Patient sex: M
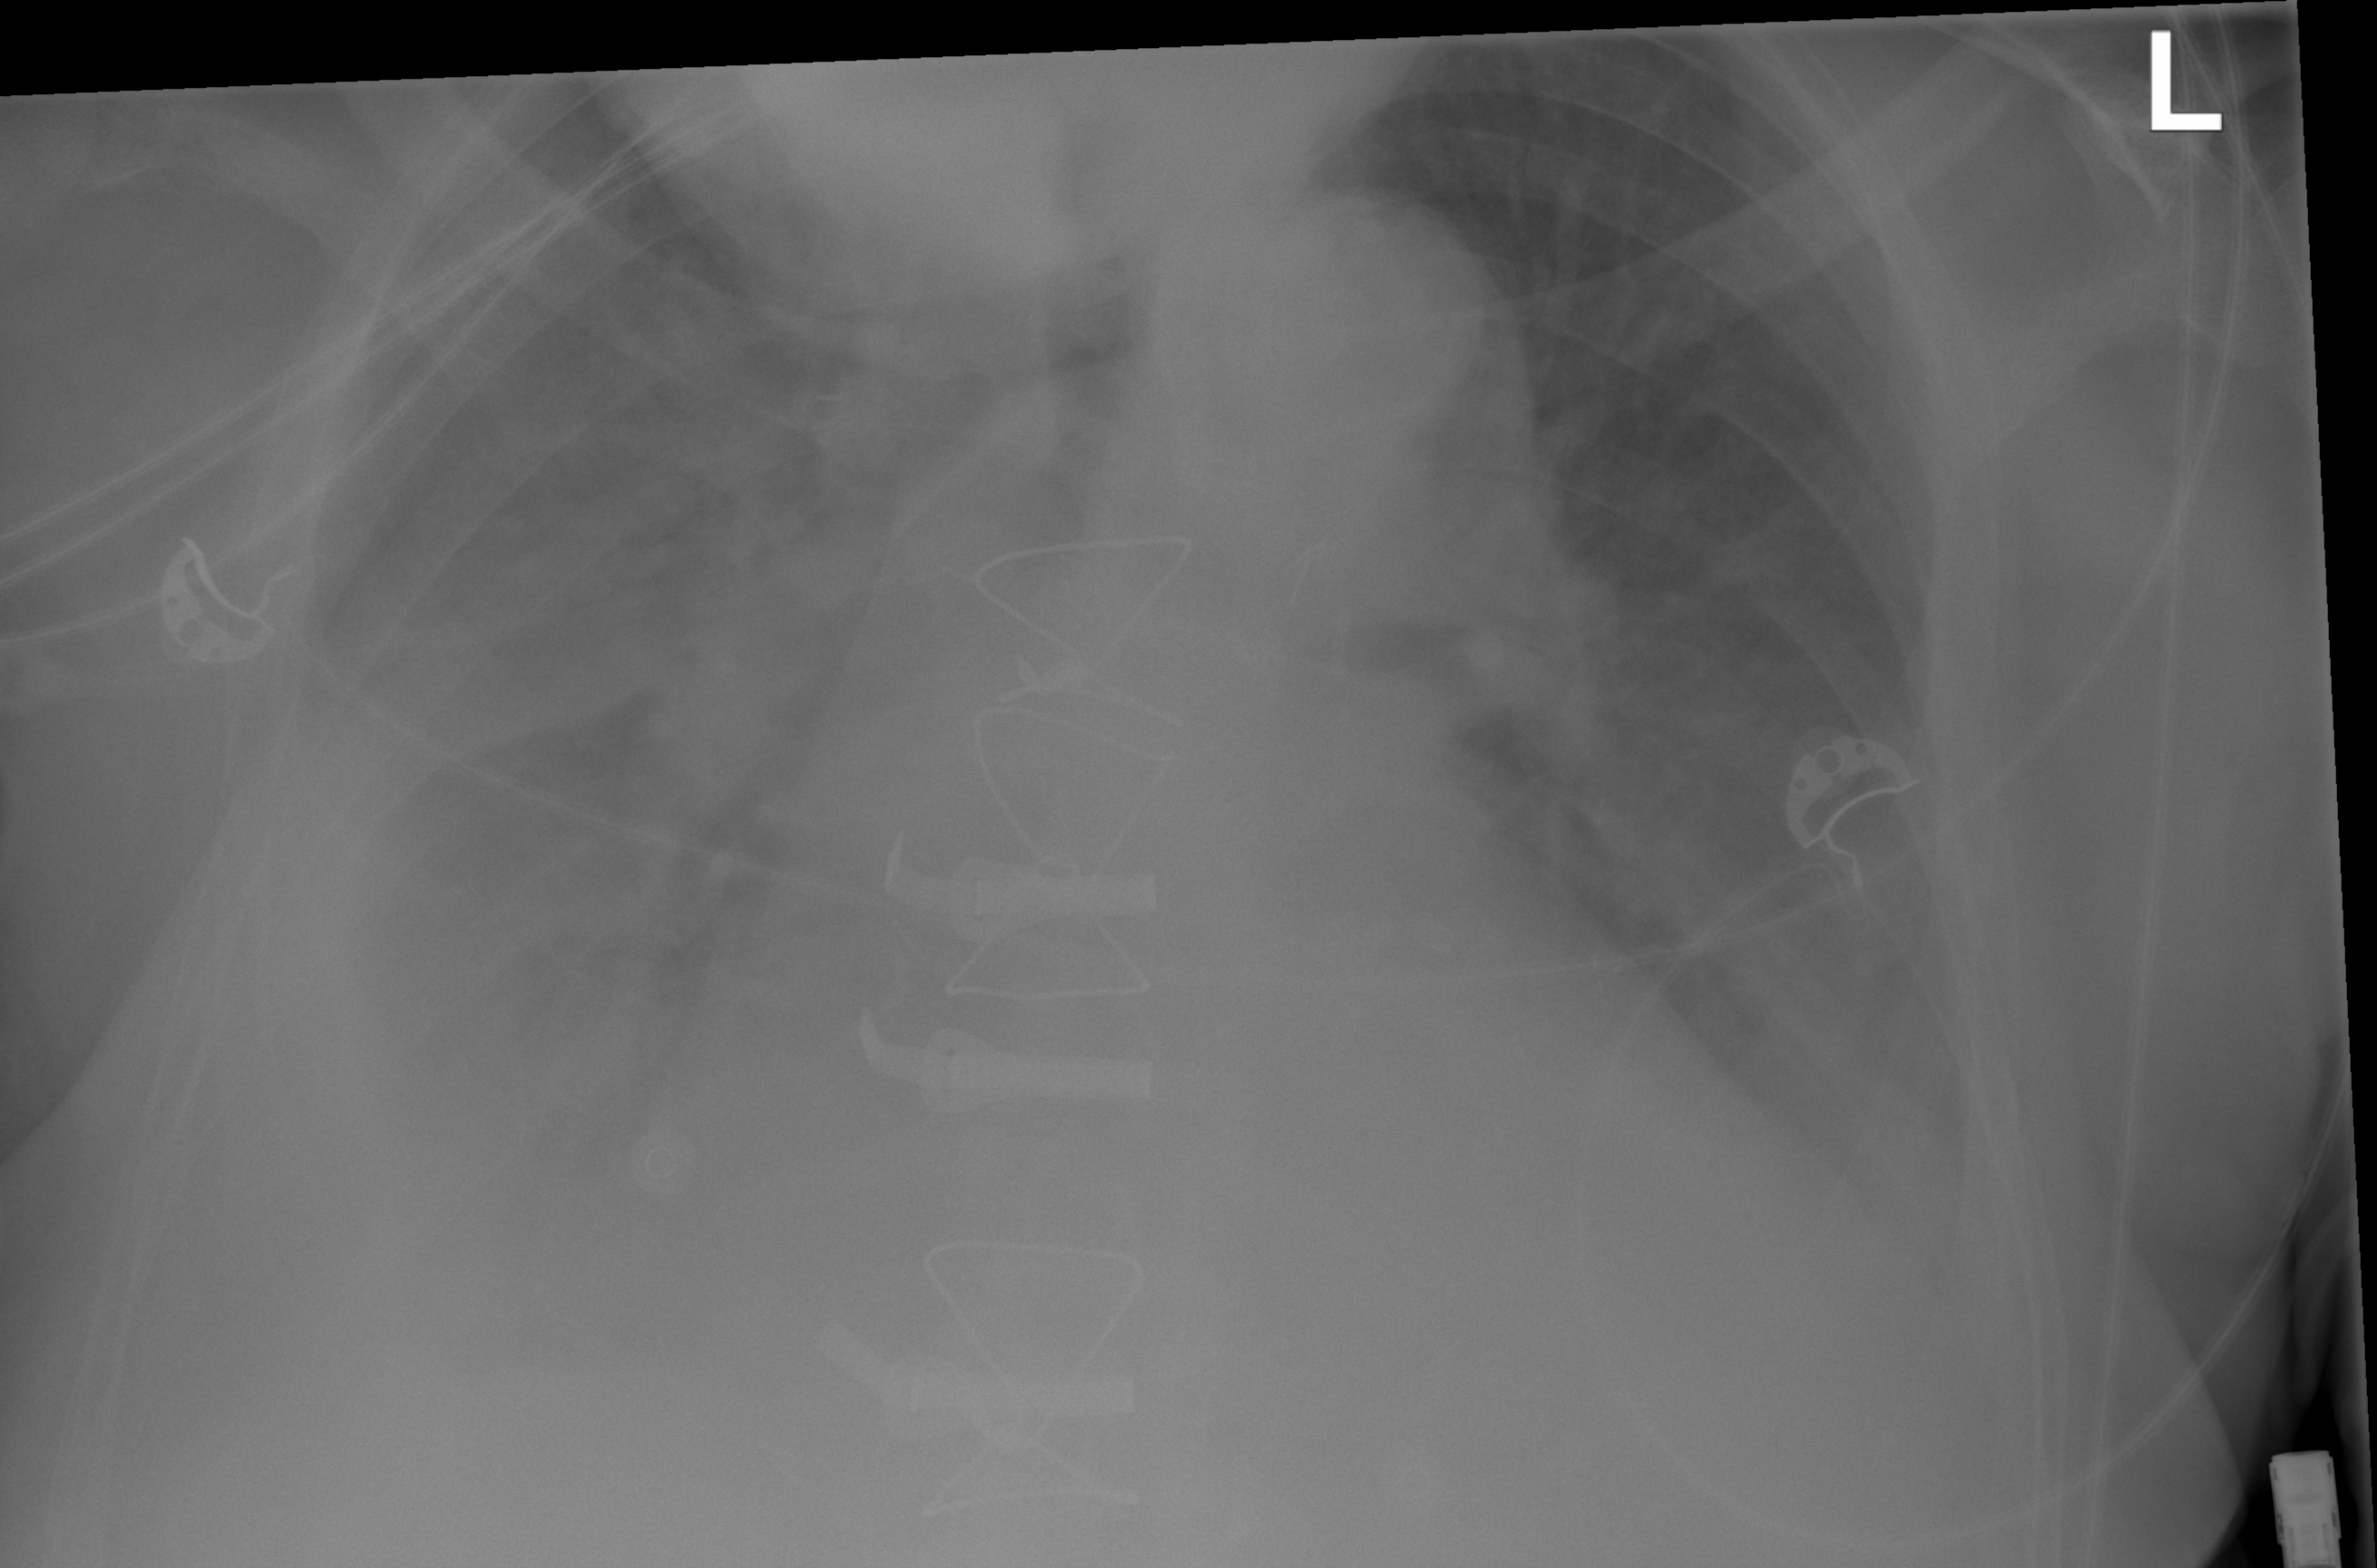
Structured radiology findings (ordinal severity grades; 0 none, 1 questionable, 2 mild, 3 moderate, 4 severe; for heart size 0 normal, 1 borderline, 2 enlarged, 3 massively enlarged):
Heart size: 2
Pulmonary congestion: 3
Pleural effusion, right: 3
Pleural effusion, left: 2
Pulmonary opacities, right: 0
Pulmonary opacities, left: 0
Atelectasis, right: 3
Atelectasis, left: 2